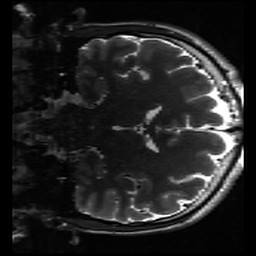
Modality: inplaneT2
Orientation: coronal